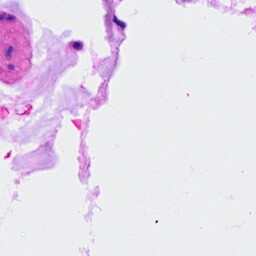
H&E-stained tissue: Ovarian